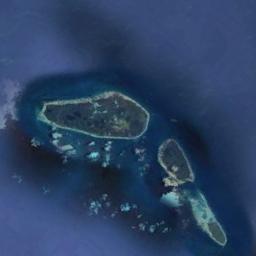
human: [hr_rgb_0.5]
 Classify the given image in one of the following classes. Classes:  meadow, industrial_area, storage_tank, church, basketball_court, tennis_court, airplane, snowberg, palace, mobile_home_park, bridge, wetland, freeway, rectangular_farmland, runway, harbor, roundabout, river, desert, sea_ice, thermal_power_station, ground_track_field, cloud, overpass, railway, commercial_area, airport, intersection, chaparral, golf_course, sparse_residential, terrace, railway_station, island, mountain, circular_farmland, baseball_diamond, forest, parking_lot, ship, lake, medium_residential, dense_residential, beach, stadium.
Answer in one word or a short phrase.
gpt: island